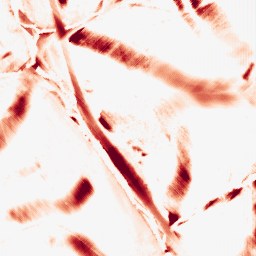
Category: morphological
Decomposition family: morphological_diamond
Decomposition parameters: operation: opening
radius: 20
Upsampling method: fft_zeropad
Upsampling parameters: scale: 2
Upsampling scale: 2